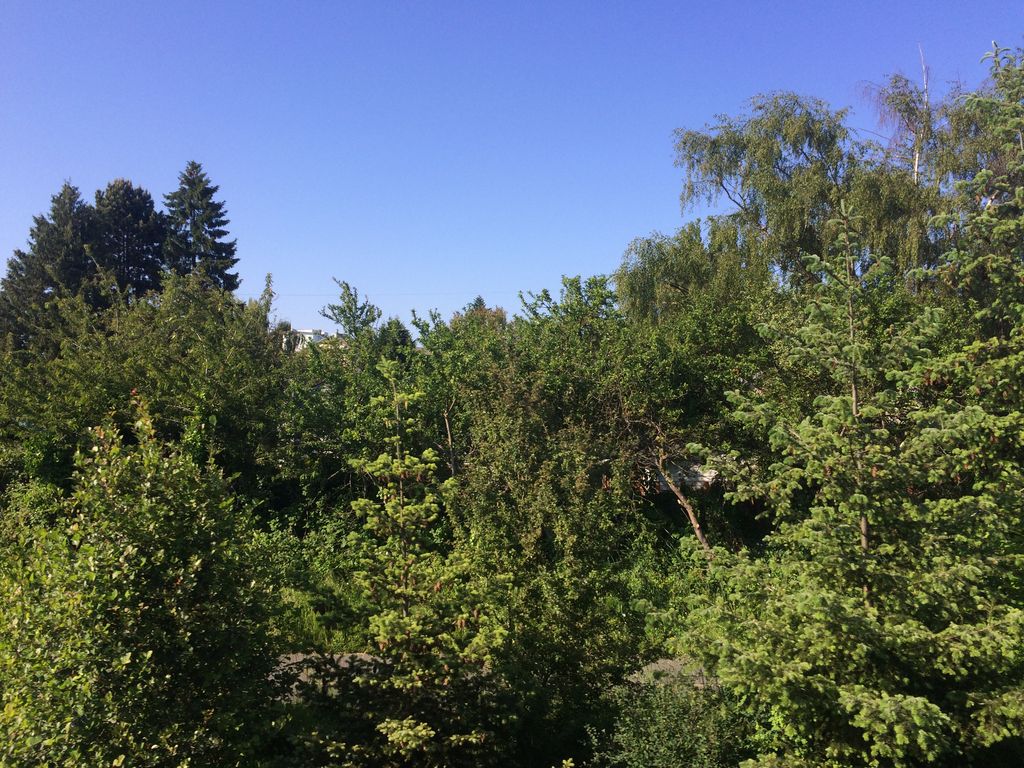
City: victoria